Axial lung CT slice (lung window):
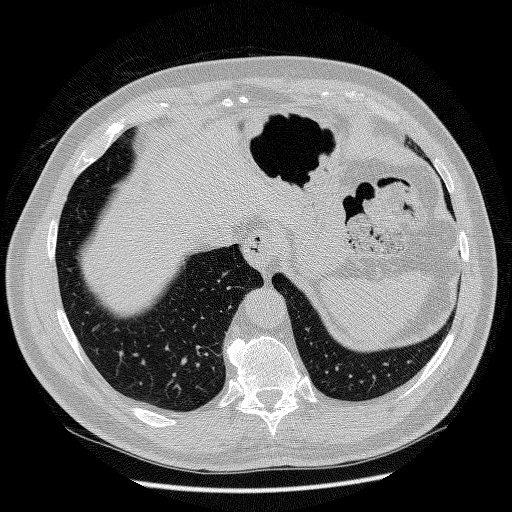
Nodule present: no